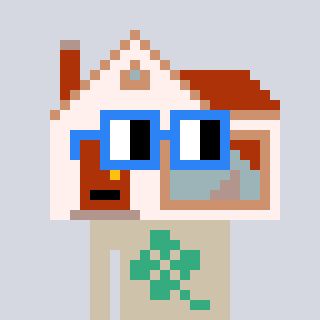
a pixel art character with square blue glasses, a house-shaped head and a bege-colored body on a cool background